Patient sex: M
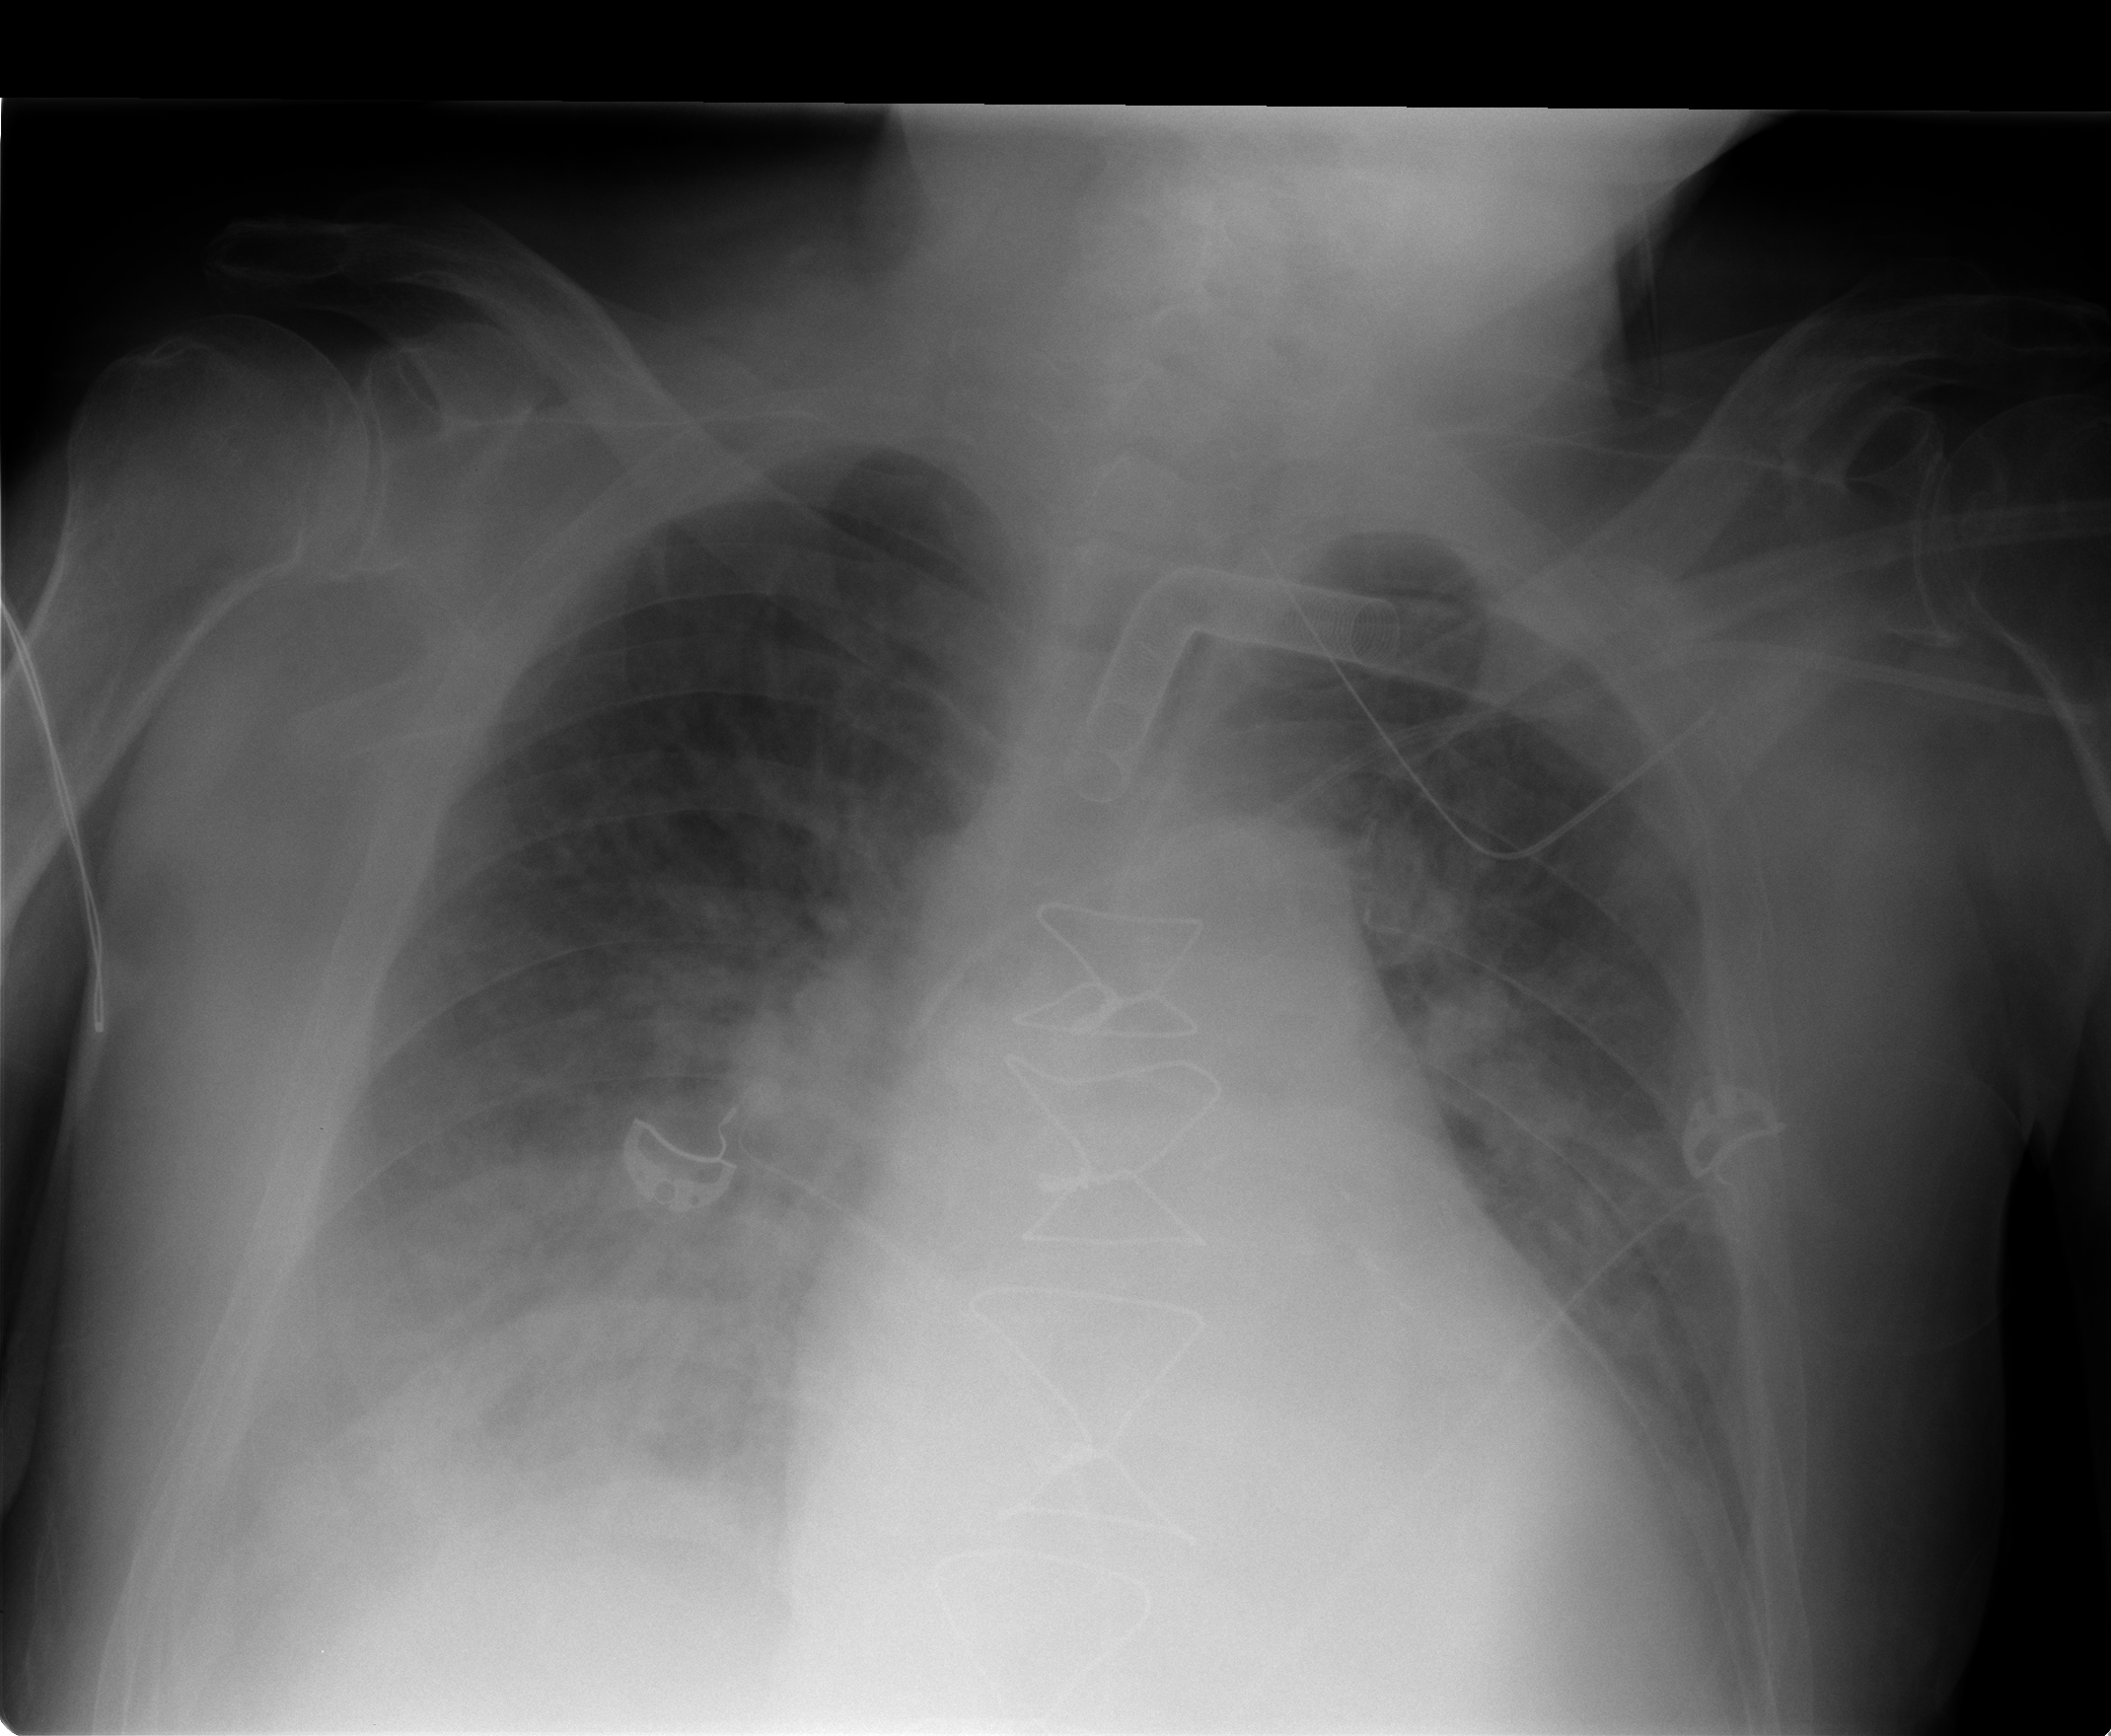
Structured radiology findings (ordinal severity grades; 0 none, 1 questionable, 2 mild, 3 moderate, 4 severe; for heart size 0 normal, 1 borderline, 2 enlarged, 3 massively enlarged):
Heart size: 2
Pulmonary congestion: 3
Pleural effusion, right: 2
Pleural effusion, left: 2
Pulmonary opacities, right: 1
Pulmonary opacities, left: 1
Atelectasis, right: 2
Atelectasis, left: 2